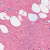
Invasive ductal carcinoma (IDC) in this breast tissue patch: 0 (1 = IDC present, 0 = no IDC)